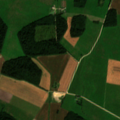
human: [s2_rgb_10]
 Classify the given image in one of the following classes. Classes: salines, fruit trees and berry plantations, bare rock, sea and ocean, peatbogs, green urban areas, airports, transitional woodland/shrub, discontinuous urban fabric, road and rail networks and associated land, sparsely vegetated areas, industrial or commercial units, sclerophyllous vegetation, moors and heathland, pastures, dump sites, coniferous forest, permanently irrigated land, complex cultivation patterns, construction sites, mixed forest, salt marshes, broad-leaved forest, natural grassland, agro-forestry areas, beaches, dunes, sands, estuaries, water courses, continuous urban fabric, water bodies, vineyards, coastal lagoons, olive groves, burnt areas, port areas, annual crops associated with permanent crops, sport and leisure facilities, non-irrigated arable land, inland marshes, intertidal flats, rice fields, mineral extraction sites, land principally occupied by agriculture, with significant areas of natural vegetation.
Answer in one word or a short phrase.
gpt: non-irrigated arable land, complex cultivation patterns, land principally occupied by agriculture, with significant areas of natural vegetation, coniferous forest, mixed forest